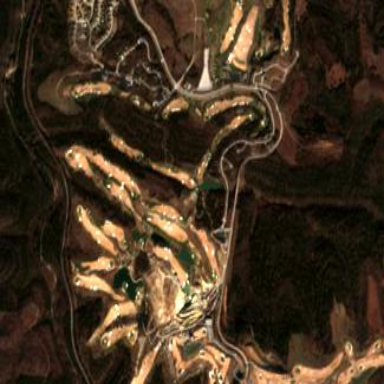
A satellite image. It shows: Golf course.